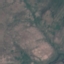
Land use / land cover: HerbaceousVegetation